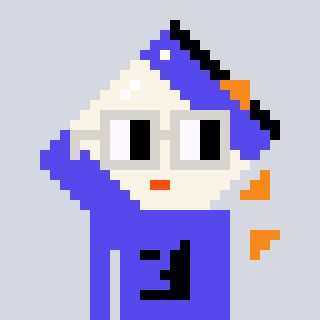
a pixel art character with square light gray glasses, a chips-shaped head and a computerblue-colored body on a cool background